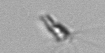
Label: Calciopappus